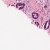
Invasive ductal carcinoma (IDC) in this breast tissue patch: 1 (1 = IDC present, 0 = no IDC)